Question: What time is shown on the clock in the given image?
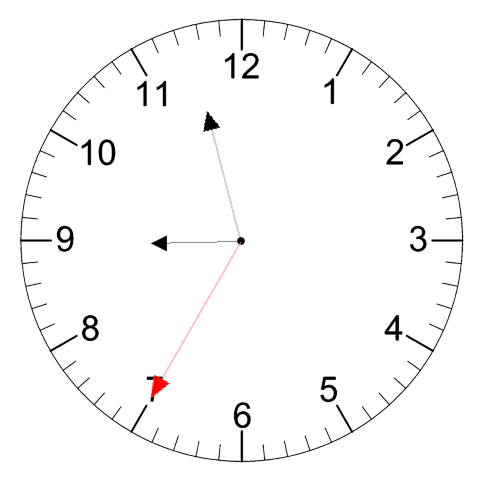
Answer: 08:57:35